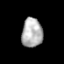
Tissue: prostate
Cell type: T cells
Senescence score: 0.3251
Nuclear area (px): 592
Mean DAPI intensity: 178.834